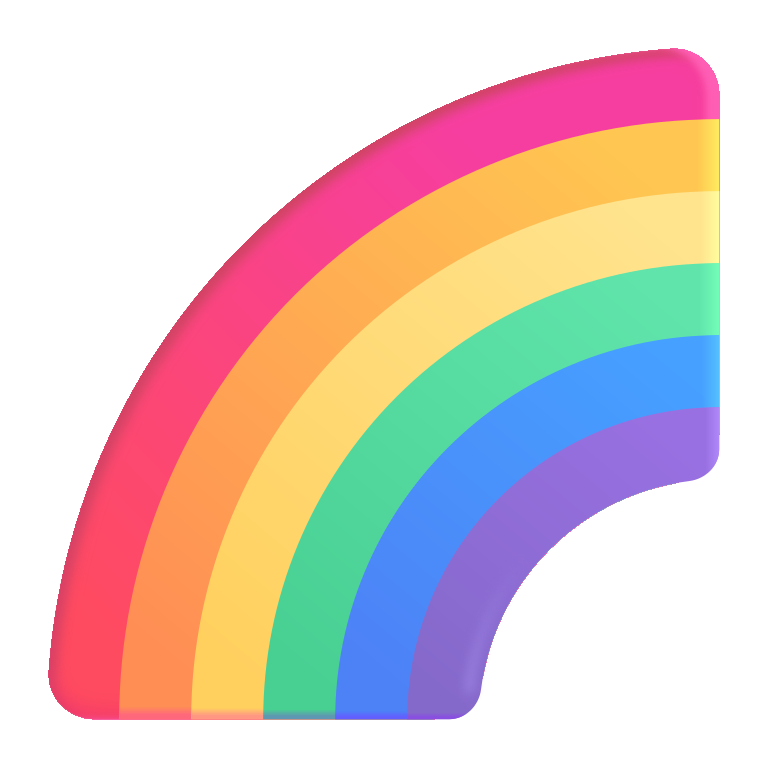
rainbow color